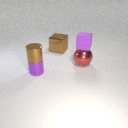
small purple metal cylinder to the left of large brown metal cube